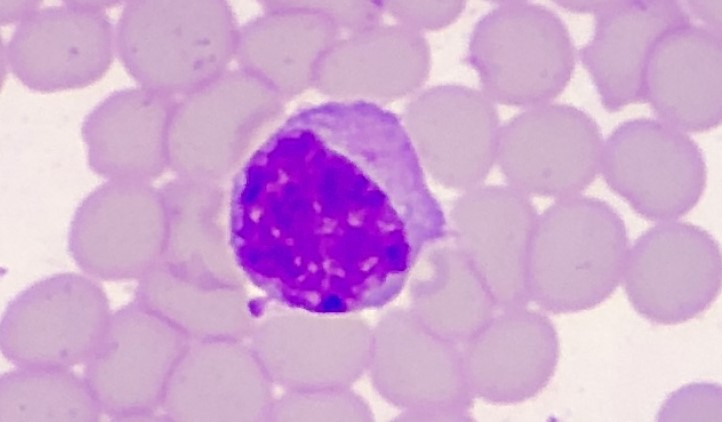
White blood cell type: Lymphocyte